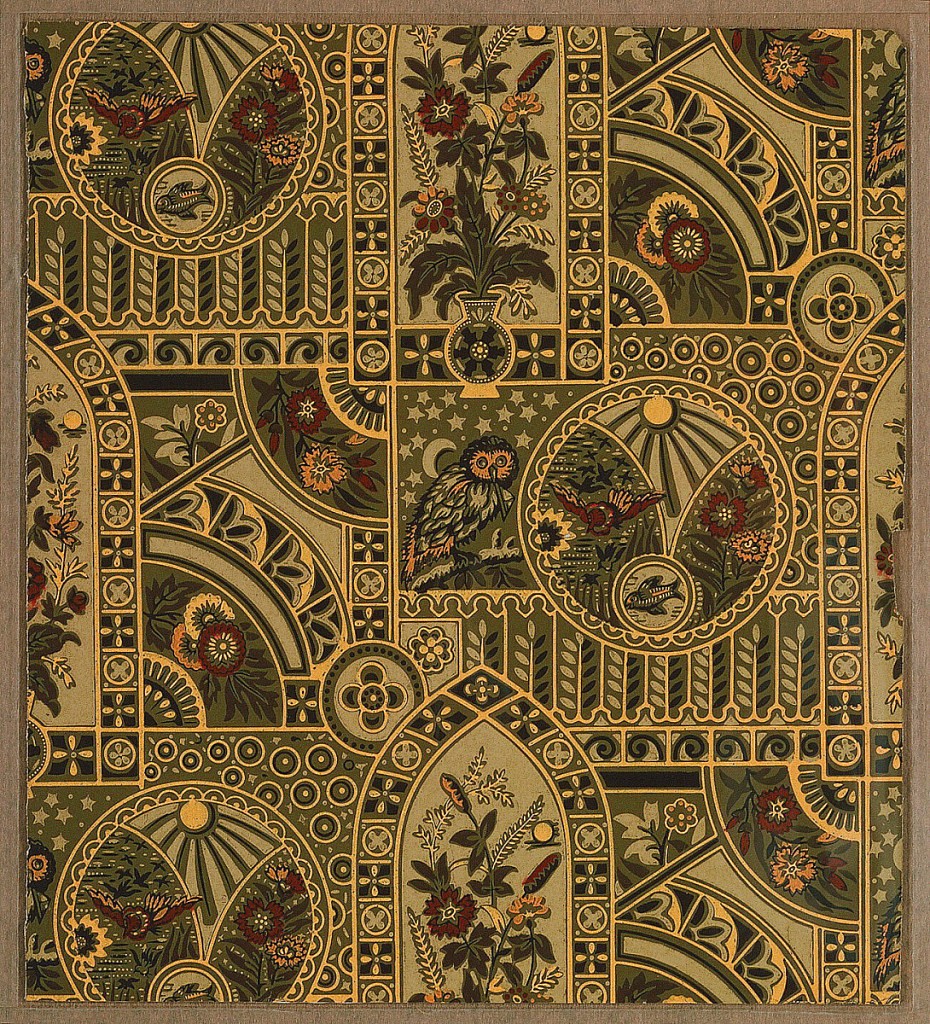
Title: Sidewall
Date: ca. 1880
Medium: Machine-printed paper
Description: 1970-26-4-bh: Aesthetic or Anglo-Japanesque pattern with overlap...;     1970-26-4-cdd: Aesthetic or Anglo-Japanesque pattern with overlap...;     1970-26-4-ce: Aesthetic or Anglo-Japanesque pattern with overlap...